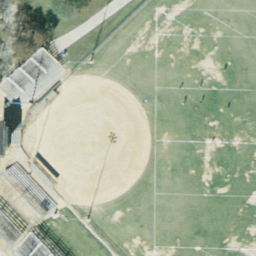
Label: baseball diamond